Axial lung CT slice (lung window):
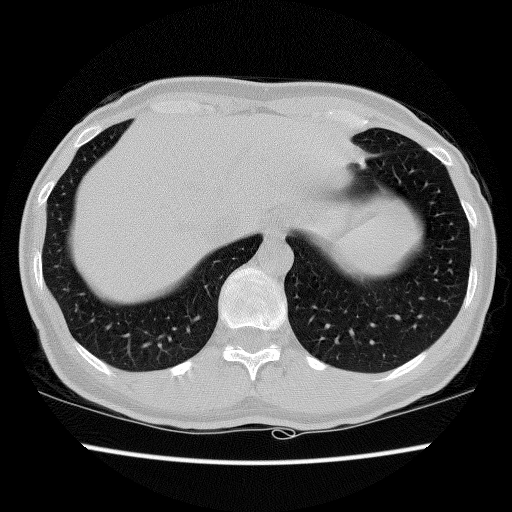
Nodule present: no